Question: Could someone look at the following screenshot for me and explain the following:

1. What is going on?
2. How can I programmatically detect it?
3. How can I programmatically fix / get rid of it?
I believe what's happening is I have multiple text nodes in a single 'pre' element... I feel like I read on MDN many years ago that such a thing is possible, but I've never encountered anything like it before now.
jQuery doesn't reveal anything unusual about it via 'text()' or 'html()' (I attempt both in the console as seen in the screenshot)... it simply shows the content of all the text nodes consolidated into a single node.
Not shown is that when I attempt to manually fix this in the console, by doing:
'''
$('pre').text($('pre').text())
'''
Instead of replacing all the text nodes with a single text node with the content of all 3 merged into one, with the content of all 3.
All of this is really confusing me and I can't find any documentation on any of this, so I'd really appreciate it if someone could answer my questions above.
Oh, because I know someone will ask how I did this, the answer is I'm not quite sure what I did. It has something to do with the circular loop between the html and the js of my meteor project, I think:
In my html I have this:
'''
<pre class="editable" contentEditable="true">{{text}}</pre>
'''
And in my javascript I have this:
'''
"input pre": function (event) {
var newText = $(event.target).text();
Ideas.update(this._id, {$set: {text: newText}});
}
'''
So meteor is automatically checking for changes to 'text' in my database and putting the latest copy into my 'pre'. It also sees when the user edits the 'pre' and edits the 'text' in the database. Something about doing this somehow, sometimes yields what you see in the picture above (other times it yields other strange behaviors.)
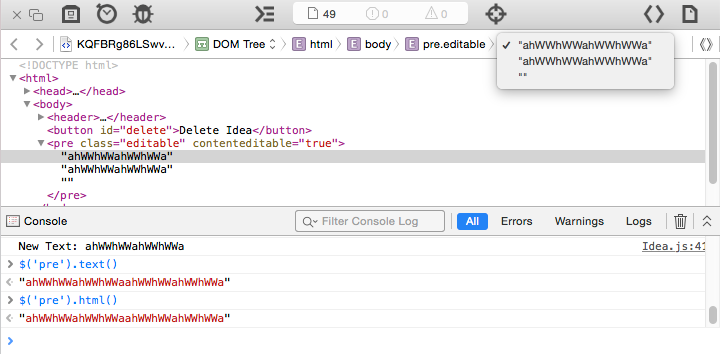
Answer: >
1. What is going on?
There are multiple text nodes in the 'pre' element.
>
1. How can I programmatically detect it?
'$('pre').contents()' will return a list of children of the element, including text nodes. In my case, I'll only ever have text nodes so simply checking if the list has a length greater than 1 will work. If I weren't able to make that assumption, I would have to iterate over the returned list and see if any two consecutive nodes were text nodes. <URL>
>
1. How can I programmatically fix / get rid of it?
'$('pre')<URL>